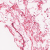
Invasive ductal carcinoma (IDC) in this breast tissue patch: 0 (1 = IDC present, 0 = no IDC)